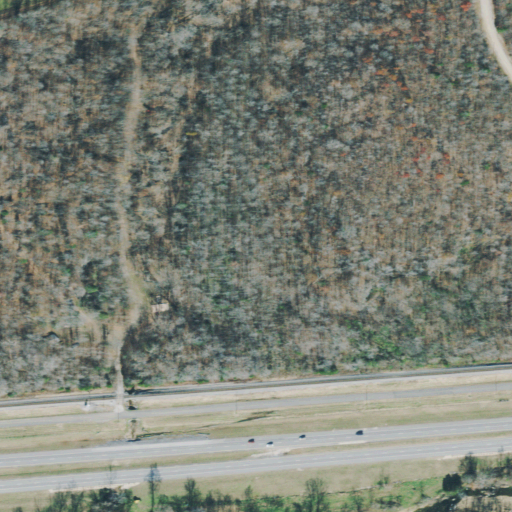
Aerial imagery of valley in Tennessee named Pennywinkle Hollow containing deciduous forest, low intensity development, pasture, open development, medium intensity development, herbaceous wetlands, and mixed forest